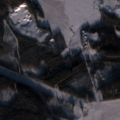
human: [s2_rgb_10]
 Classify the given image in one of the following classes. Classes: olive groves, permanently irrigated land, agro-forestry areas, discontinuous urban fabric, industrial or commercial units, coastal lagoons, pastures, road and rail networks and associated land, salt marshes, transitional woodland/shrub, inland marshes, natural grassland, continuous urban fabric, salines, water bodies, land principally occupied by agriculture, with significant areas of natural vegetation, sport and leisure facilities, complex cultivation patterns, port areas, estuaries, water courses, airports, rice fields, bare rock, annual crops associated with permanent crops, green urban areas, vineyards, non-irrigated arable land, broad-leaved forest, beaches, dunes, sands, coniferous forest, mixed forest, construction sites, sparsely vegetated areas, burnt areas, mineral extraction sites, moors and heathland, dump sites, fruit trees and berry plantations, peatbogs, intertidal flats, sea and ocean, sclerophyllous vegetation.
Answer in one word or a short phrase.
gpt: non-irrigated arable land, coniferous forest, mixed forest, transitional woodland/shrub